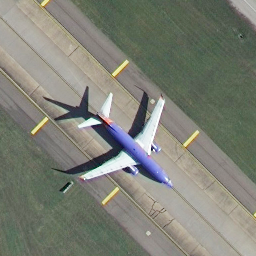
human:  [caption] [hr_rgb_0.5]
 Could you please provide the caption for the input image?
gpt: The purple plane is on the runway.

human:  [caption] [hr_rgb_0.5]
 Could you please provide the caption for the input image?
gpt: There is a purple plane on the runway.

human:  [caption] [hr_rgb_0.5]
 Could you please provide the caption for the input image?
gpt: The plane with purple fuselage is on the runway.

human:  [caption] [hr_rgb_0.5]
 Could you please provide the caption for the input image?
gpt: A purple plane is on the runway.

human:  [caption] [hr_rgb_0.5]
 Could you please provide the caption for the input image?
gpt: There is a purple plane on the runway.